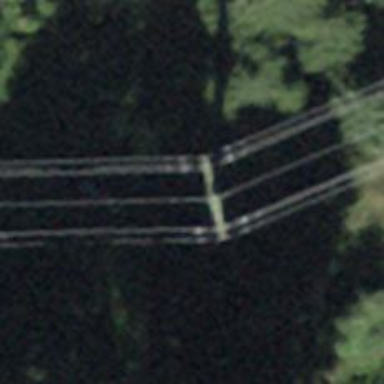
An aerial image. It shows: Power line in the image.